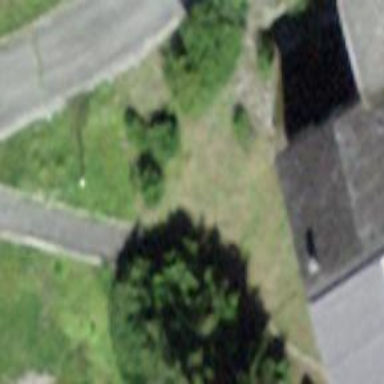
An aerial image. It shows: Gate.